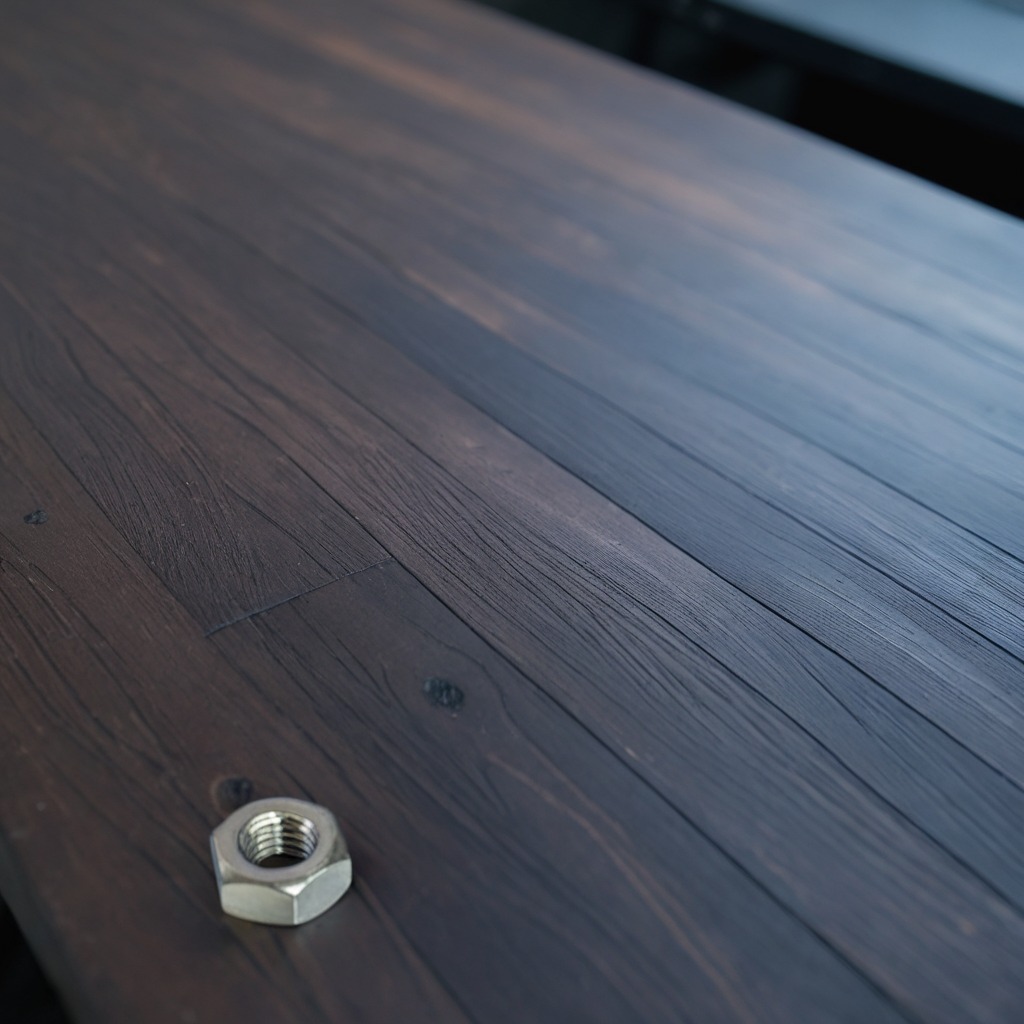
A metal nut is lying on the table in a small garage at twilight.